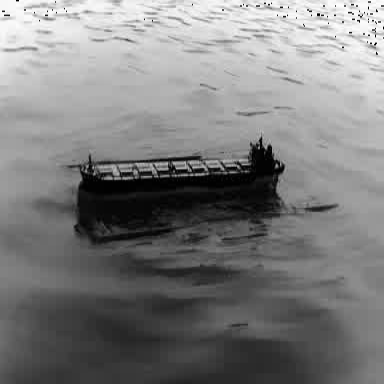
There is a liner in the infrared image.